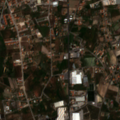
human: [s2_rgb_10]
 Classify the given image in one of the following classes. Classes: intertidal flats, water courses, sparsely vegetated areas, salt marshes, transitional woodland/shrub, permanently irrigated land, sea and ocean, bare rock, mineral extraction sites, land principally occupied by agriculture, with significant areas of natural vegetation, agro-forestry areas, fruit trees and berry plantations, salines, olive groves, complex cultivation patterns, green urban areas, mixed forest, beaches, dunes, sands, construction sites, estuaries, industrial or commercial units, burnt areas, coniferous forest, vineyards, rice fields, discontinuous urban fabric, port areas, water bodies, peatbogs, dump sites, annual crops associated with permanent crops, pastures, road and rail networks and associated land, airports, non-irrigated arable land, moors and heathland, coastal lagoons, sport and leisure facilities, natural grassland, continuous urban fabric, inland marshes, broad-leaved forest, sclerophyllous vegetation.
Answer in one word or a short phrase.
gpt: discontinuous urban fabric, industrial or commercial units, complex cultivation patterns, agro-forestry areas